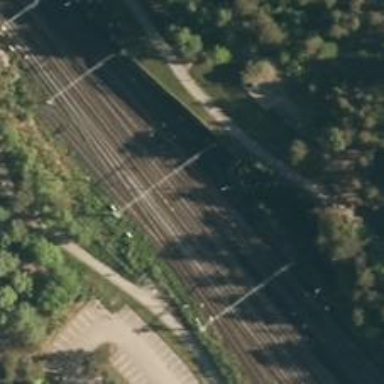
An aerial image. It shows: Siding railway line with electrified contact line for the trains.